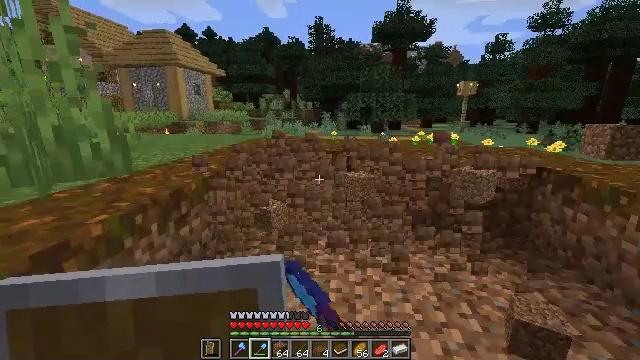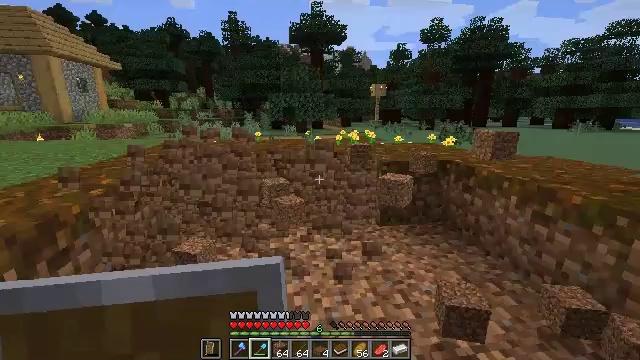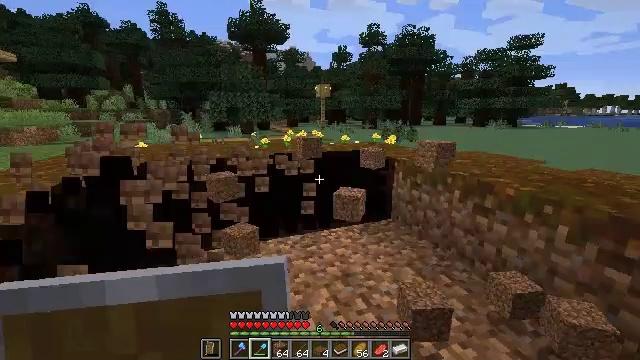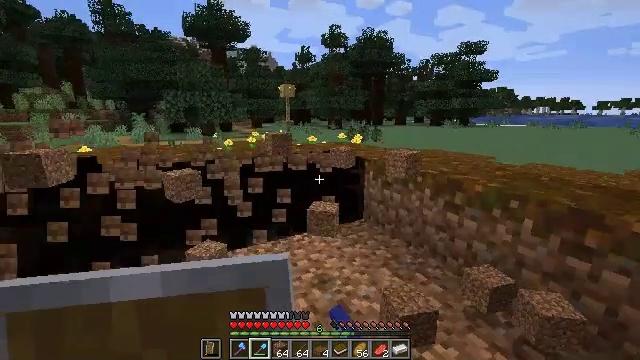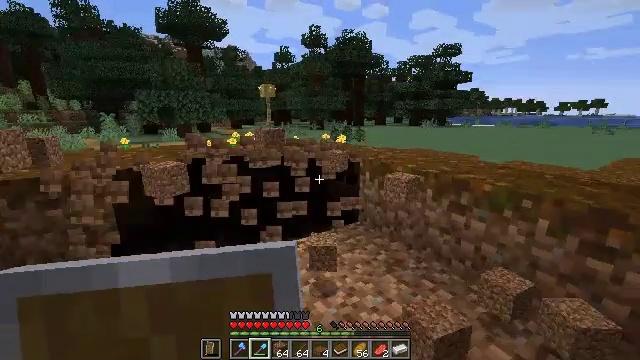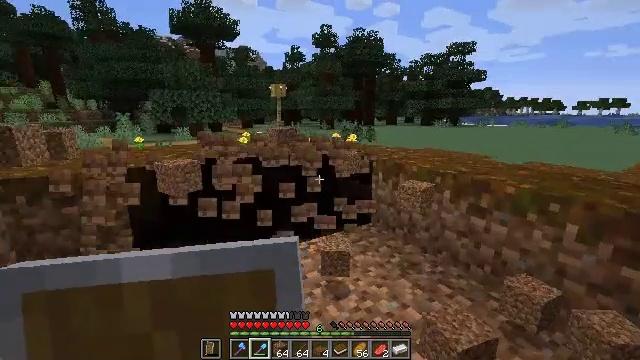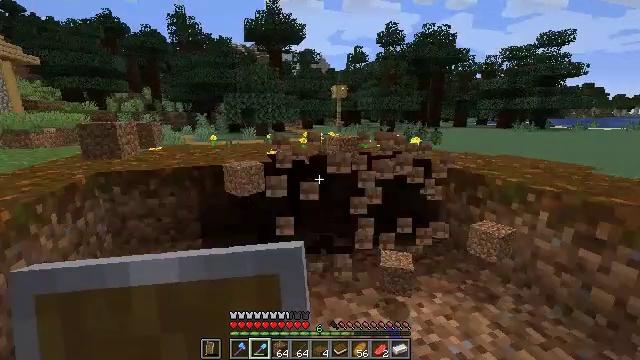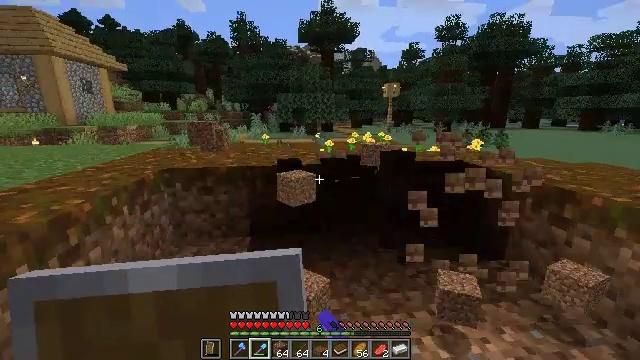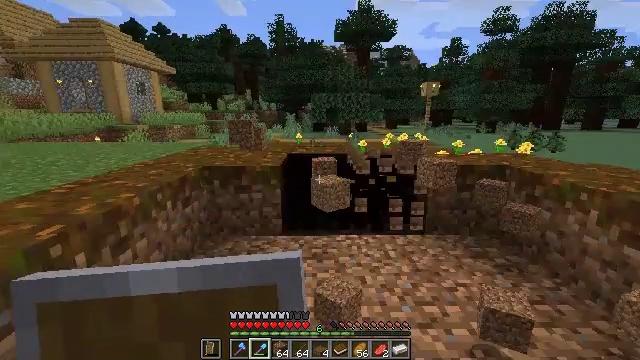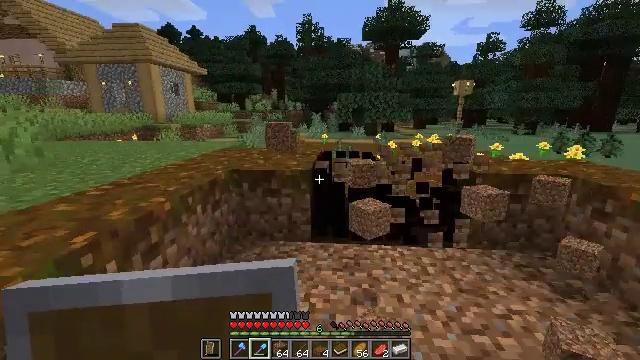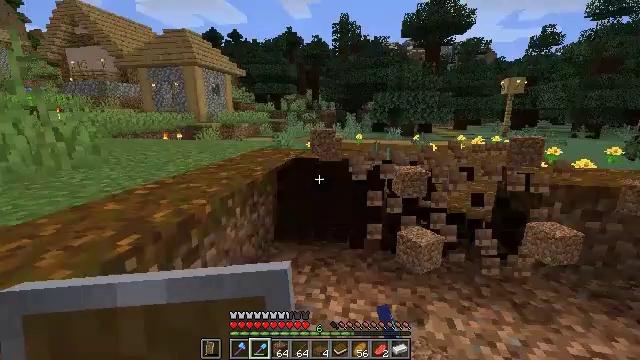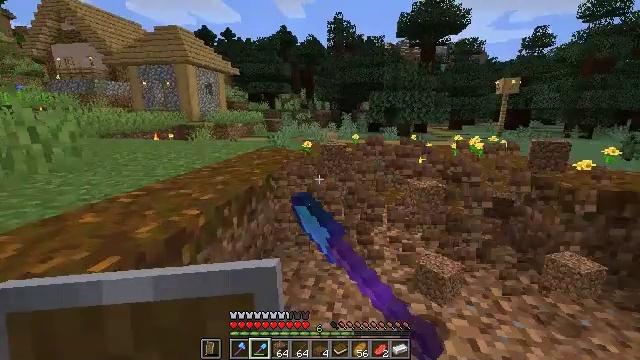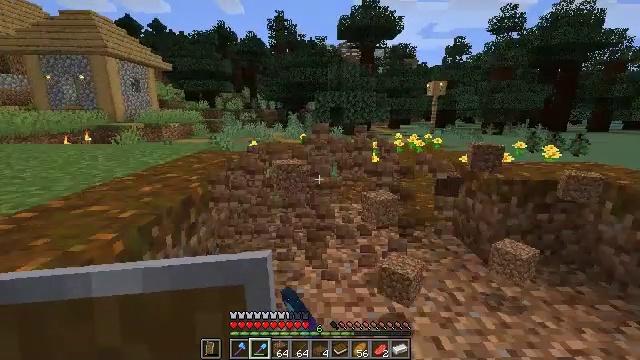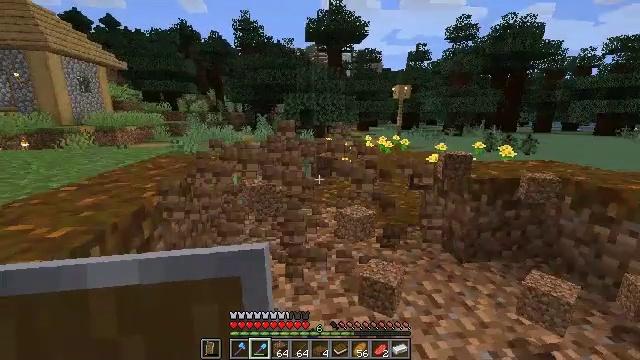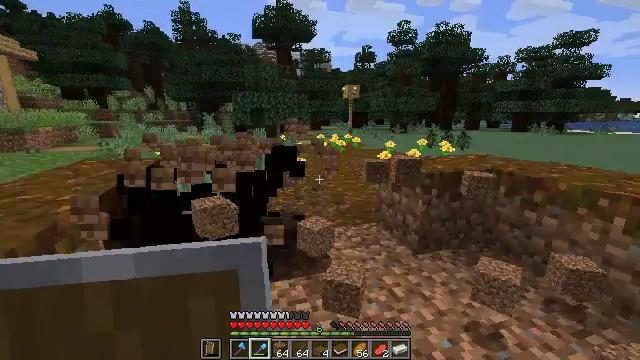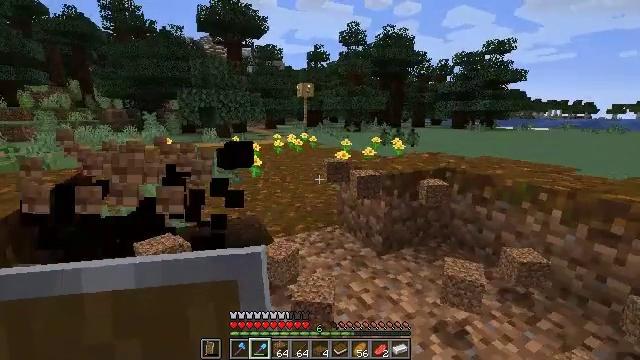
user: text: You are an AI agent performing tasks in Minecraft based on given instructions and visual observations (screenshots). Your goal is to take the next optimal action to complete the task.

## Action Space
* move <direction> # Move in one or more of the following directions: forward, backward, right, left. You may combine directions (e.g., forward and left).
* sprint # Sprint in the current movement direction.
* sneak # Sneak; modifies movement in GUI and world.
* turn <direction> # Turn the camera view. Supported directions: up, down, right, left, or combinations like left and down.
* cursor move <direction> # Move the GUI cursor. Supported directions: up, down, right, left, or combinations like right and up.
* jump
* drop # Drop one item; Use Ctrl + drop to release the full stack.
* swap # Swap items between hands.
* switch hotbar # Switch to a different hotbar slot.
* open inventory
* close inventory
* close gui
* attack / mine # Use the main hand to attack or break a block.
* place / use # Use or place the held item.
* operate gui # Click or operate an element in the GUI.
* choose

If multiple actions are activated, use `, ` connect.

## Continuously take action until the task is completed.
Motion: motion action
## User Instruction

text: Mine the podzol from the ground.
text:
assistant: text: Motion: move forward, turn right, attack / mine
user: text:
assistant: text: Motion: move forward, turn right, attack / mine
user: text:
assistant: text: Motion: move forward and move left, turn right, attack / mine
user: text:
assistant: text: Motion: move forward and move left, turn right, attack / mine
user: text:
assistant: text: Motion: move forward, turn left, attack / mine
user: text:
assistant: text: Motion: turn left, attack / mine
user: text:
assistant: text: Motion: move forward and move left, turn left, attack / mine
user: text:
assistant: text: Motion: move forward and move left, turn left, attack / mine
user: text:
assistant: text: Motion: move forward and move left, turn left, attack / mine
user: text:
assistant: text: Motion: move forward and move left, turn left, attack / mine
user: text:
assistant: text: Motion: move forward, turn right, attack / mine
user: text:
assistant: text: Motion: move forward, turn right, attack / mine
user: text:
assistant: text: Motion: move forward, turn right, attack / mine
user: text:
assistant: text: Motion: move forward, turn right, attack / mine
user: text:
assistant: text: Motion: move forward, turn right, attack / mine
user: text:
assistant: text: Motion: move forward, turn right, attack / mine
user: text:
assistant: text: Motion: move forward, turn right, attack / mine
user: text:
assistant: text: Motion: attack / mine
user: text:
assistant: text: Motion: move forward, turn left, attack / mine
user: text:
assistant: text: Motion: move forward, attack / mine
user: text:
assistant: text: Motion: turn right, attack / mine
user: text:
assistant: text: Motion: turn right, attack / mine
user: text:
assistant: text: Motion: move left, turn right and up, attack / mine
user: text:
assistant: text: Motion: move left, turn right and up
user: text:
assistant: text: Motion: move forward and move left
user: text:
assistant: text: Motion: move forward and move left
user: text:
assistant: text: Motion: move forward and move left
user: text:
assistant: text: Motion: move forward and move left
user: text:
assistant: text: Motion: move forward and move left, turn down
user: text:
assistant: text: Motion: move forward and move left, turn right and down